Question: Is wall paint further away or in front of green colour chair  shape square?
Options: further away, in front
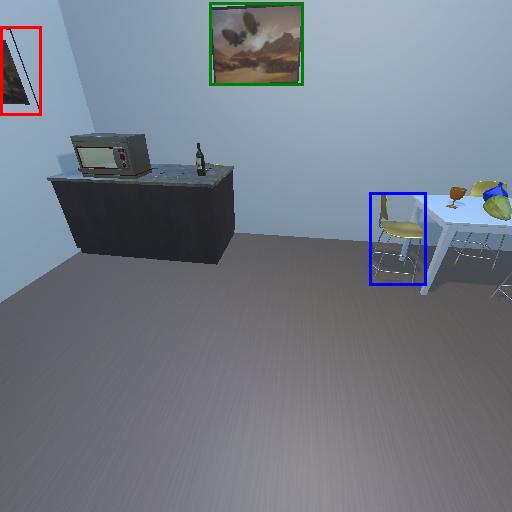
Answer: further away